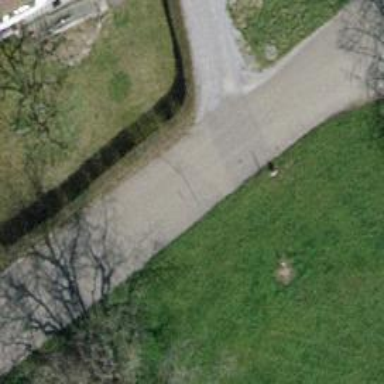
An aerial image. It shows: Hedge acting as barrier.